Question: I am familiar with Caliburn Micro and the paradigms it uses, but am now trying to integrate AvalonDock.
As a POC, I have a very simple app with a shell view model containing a button which activates my StructureViewModels - a simple class containing a name and a title. The view for the structure is a user control which just displays the name as text.
The ViewModels and Views are hooking up nicely using Caliburn and they are being displayed in the Docking Manager. I can drag and detach, enumerate panes etc. - all the Avalon features seem to work. The problem I have is that they are displayed without the title in the Avalon Header (tab).

ShellViewModel:
'''
using AvalonDemo.Properties;
using Caliburn.Micro;
namespace AvalonDemo.ViewModels
{
public class ShellViewModel : Conductor<IScreen>.Collection.OneActive
{
private int _structureCount;
public ShellViewModel()
{
WindowTitle = Resources.MainWindowTitle;
_structureCount = 1;
}
public string WindowTitle { get; set; }
public void OpenStructure()
{
ActivateItem(new StructureViewModel
{
Name = "Structure" + _structureCount++,
Title = "Structure" + _structureCount
});
}
}
}
'''
ShellView:
'''
<Window x:Class="AvalonDemo.Views.ShellView"
xmlns="http://schemas.microsoft.com/winfx/2006/xaml/presentation"
xmlns:x="http://schemas.microsoft.com/winfx/2006/xaml"
xmlns:avalonDock="http://schemas.xceed.com/wpf/xaml/avalondock"
xmlns:cal="http://www.caliburnproject.org"
xmlns:common="clr-namespace:AvalonDemo.Common"
Title="{Binding WindowTitle}"
Height="850" Width="1200">
<Grid>
<Grid.RowDefinitions>
<RowDefinition Height="Auto" />
<RowDefinition Height="*" />
</Grid.RowDefinitions>
<Button x:Name="OpenStructure" Grid.Row="0" Width="50">Open</Button>
<avalonDock:DockingManager
Grid.Row="1" x:Name="DockingManager"
DocumentsSource="{Binding Items}">
<avalonDock:DockingManager.LayoutItemContainerStyle>
<Style TargetType="{x:Type avalonDock:LayoutItem}">
<Setter Property="Title" Value="{Binding Model.Title}" />
</Style>
</avalonDock:DockingManager.LayoutItemContainerStyle>
<avalonDock:DockingManager.LayoutItemTemplateSelector>
<common:AutobinderTemplateSelector>
<common:AutobinderTemplateSelector.Template>
<DataTemplate>
<ContentControl cal:View.Model="{Binding . }" IsTabStop="False" />
</DataTemplate>
</common:AutobinderTemplateSelector.Template>
</common:AutobinderTemplateSelector>
</avalonDock:DockingManager.LayoutItemTemplateSelector>
<avalonDock:LayoutRoot>
<avalonDock:LayoutPanel Orientation="Horizontal">
<avalonDock:LayoutDocumentPaneGroup>
<avalonDock:LayoutDocumentPane />
</avalonDock:LayoutDocumentPaneGroup>
</avalonDock:LayoutPanel>
</avalonDock:LayoutRoot>
</avalonDock:DockingManager>
</Grid>
</Window>
'''
StructureViewModel:
'''
using Caliburn.Micro;
namespace AvalonDemo.ViewModels
{
public class StructureViewModel : Screen
{
public string Name { get; set; }
public string Title { get; set; }
}
}
'''
StructureView:
'''
<UserControl x:Class="AvalonDemo.Views.StructureView"
xmlns="http://schemas.microsoft.com/winfx/2006/xaml/presentation"
xmlns:x="http://schemas.microsoft.com/winfx/2006/xaml"
Height="300" Width="300">
<Grid>
<TextBlock Text="{Binding Path=Name}" />
</Grid>
</UserControl>
'''
Finally, I am using an Autobinder to select DataTemplates:
'''
using System.Windows;
using System.Windows.Controls;
namespace AvalonDemo.Common
{
public class AutobinderTemplateSelector : DataTemplateSelector
{
public DataTemplate Template { get; set; }
public override DataTemplate SelectTemplate(object item, DependencyObject container)
{
return Template;
}
}
}
'''
I have tried to limit code to the minimum just to get a POC working, but haven't seen many (any?) working examples using Caliburn to handle active VMs and Avalon Dock 2.0.
Thanks in advance.
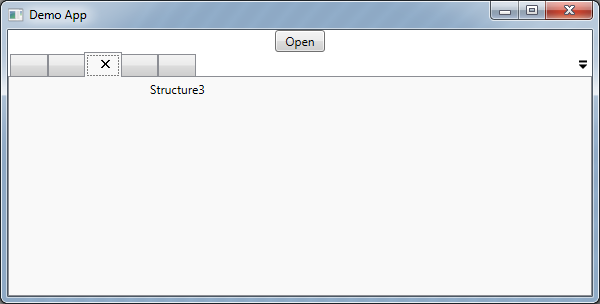
Answer: Oh my, I spent ages trying things last night and as soon as I posted the question, I found the answer (StackOverflow-rubber duck?)
In the hope that this helps someone else, I just needed a LayoutItemContainerStyle adding to the shell view to tell Avalon where to get the Title from:
'''
<avalonDock:DockingManager.LayoutItemContainerStyle>
<Style TargetType="{x:Type avalonDock:LayoutItem}">
<Setter Property="Title" Value="{Binding Model.Title}" />
</Style>
</avalonDock:DockingManager.LayoutItemContainerStyle>
'''